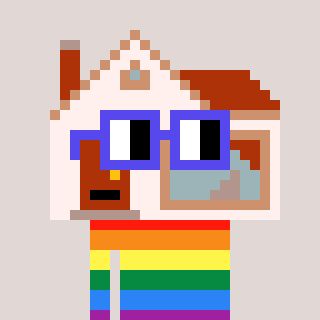
a pixel art character with square blue glasses, a house-shaped head and a purple-colored body on a warm background